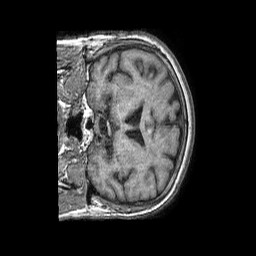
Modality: T1w
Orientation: coronal
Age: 63
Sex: female
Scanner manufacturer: philips
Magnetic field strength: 1.5 T
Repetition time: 0.007619 s
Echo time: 0.003465 s